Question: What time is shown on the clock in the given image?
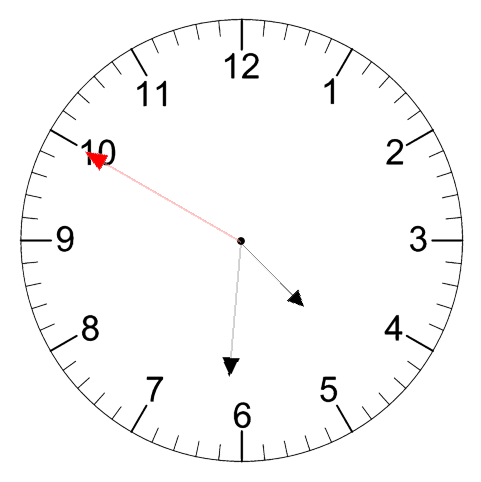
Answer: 04:30:50